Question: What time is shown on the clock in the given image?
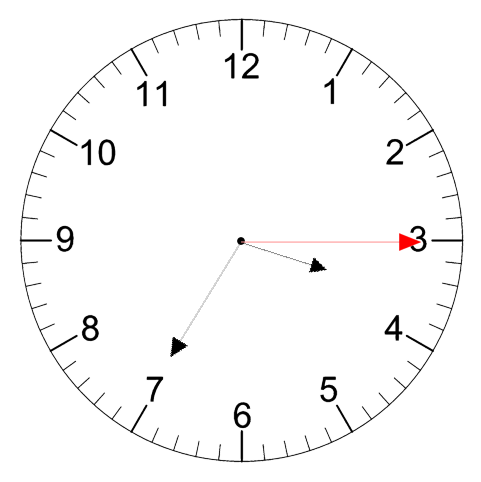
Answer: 03:35:15